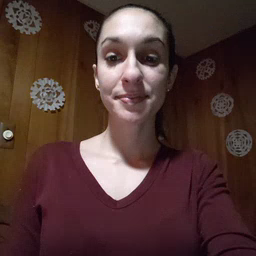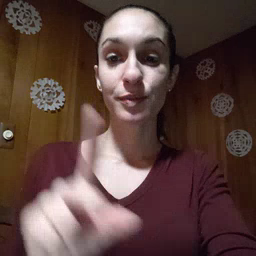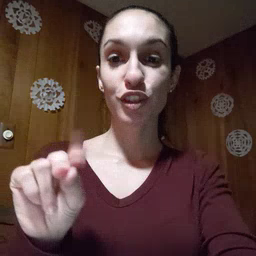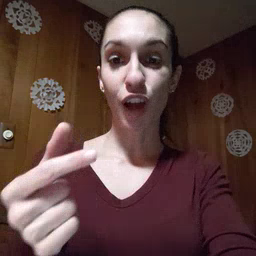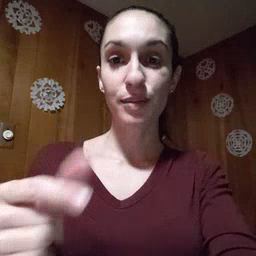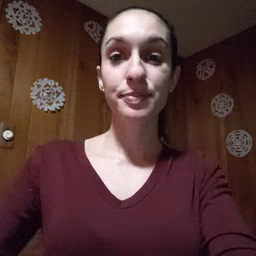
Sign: dog